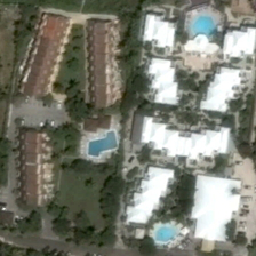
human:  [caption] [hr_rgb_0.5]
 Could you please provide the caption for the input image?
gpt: There is an outdoor swimming pool in front of the White House.

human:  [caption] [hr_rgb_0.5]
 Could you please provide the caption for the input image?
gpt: A lot of trees were planted around the house.

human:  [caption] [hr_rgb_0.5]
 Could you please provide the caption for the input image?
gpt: There's an outdoor pool in front of the white house.

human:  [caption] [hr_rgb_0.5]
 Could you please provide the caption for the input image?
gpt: A lot of trees are planted around the house.

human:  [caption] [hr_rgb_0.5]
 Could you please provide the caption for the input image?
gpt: A lot of trees have been planted around the house.